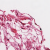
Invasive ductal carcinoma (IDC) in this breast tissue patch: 0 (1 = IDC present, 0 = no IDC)